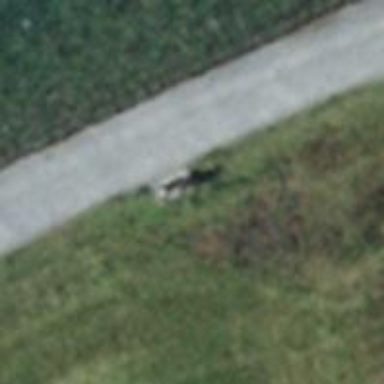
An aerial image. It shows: Bench.